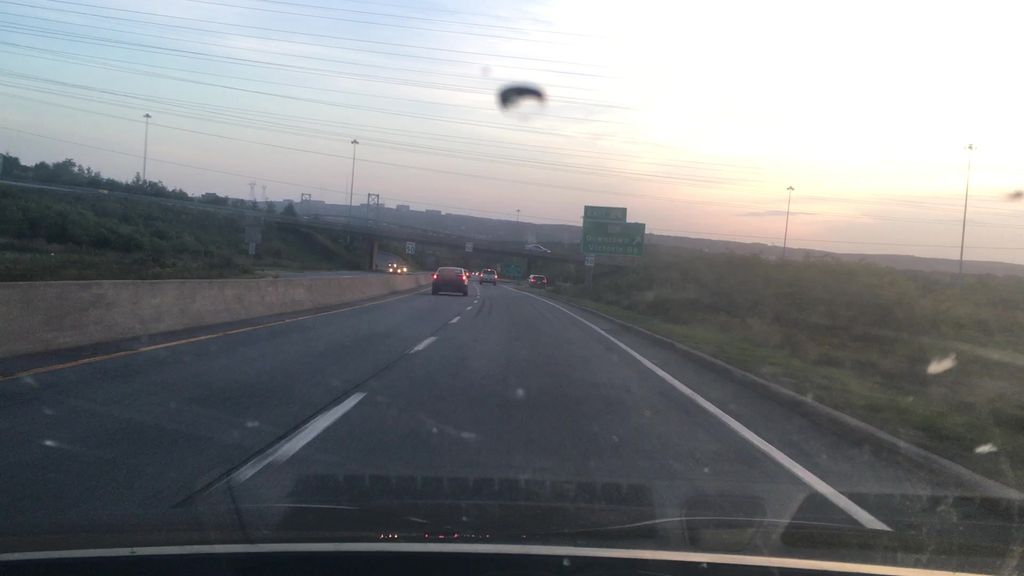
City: halifax